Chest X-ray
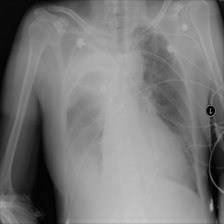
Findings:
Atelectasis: negative
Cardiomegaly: negative
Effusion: positive
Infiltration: negative
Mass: negative
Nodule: negative
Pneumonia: negative
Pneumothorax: negative
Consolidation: negative
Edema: negative
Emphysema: negative
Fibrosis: negative
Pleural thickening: negative
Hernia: negative